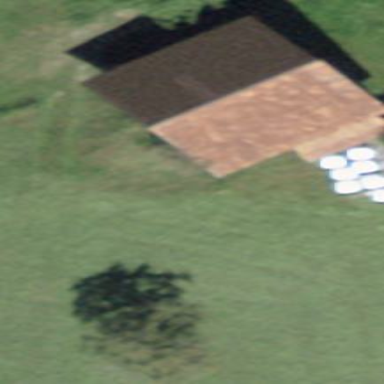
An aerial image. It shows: Barn.